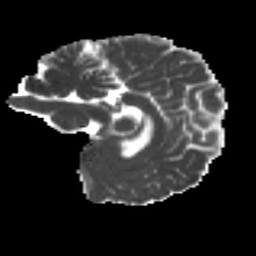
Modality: MD
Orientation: sagittal
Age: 49
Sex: female
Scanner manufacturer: ge
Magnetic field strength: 3 T
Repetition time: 7.8 s
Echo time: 0.0611 s